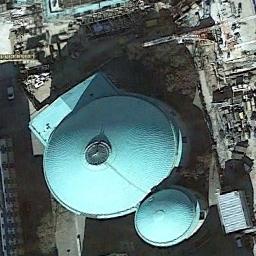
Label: church